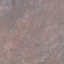
Land use / land cover: HerbaceousVegetation